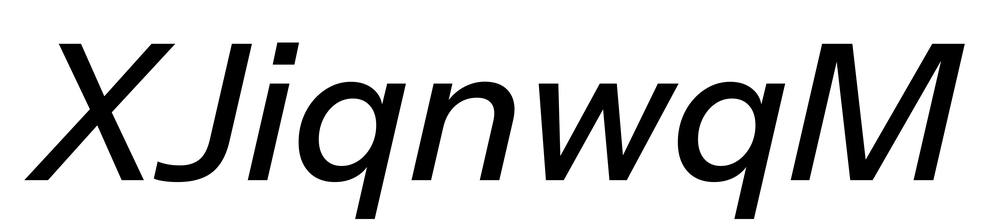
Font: InstrumentSans-Italic_Medium_Italic